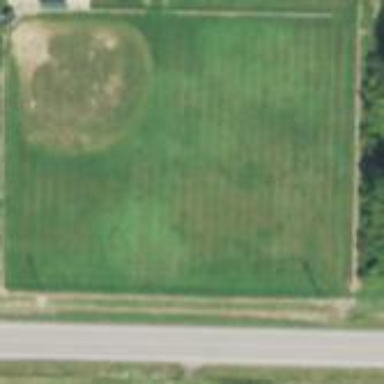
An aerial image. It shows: Baseball pitch for leisure and sports activities.